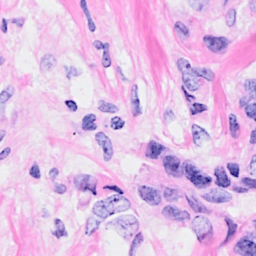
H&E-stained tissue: Breast